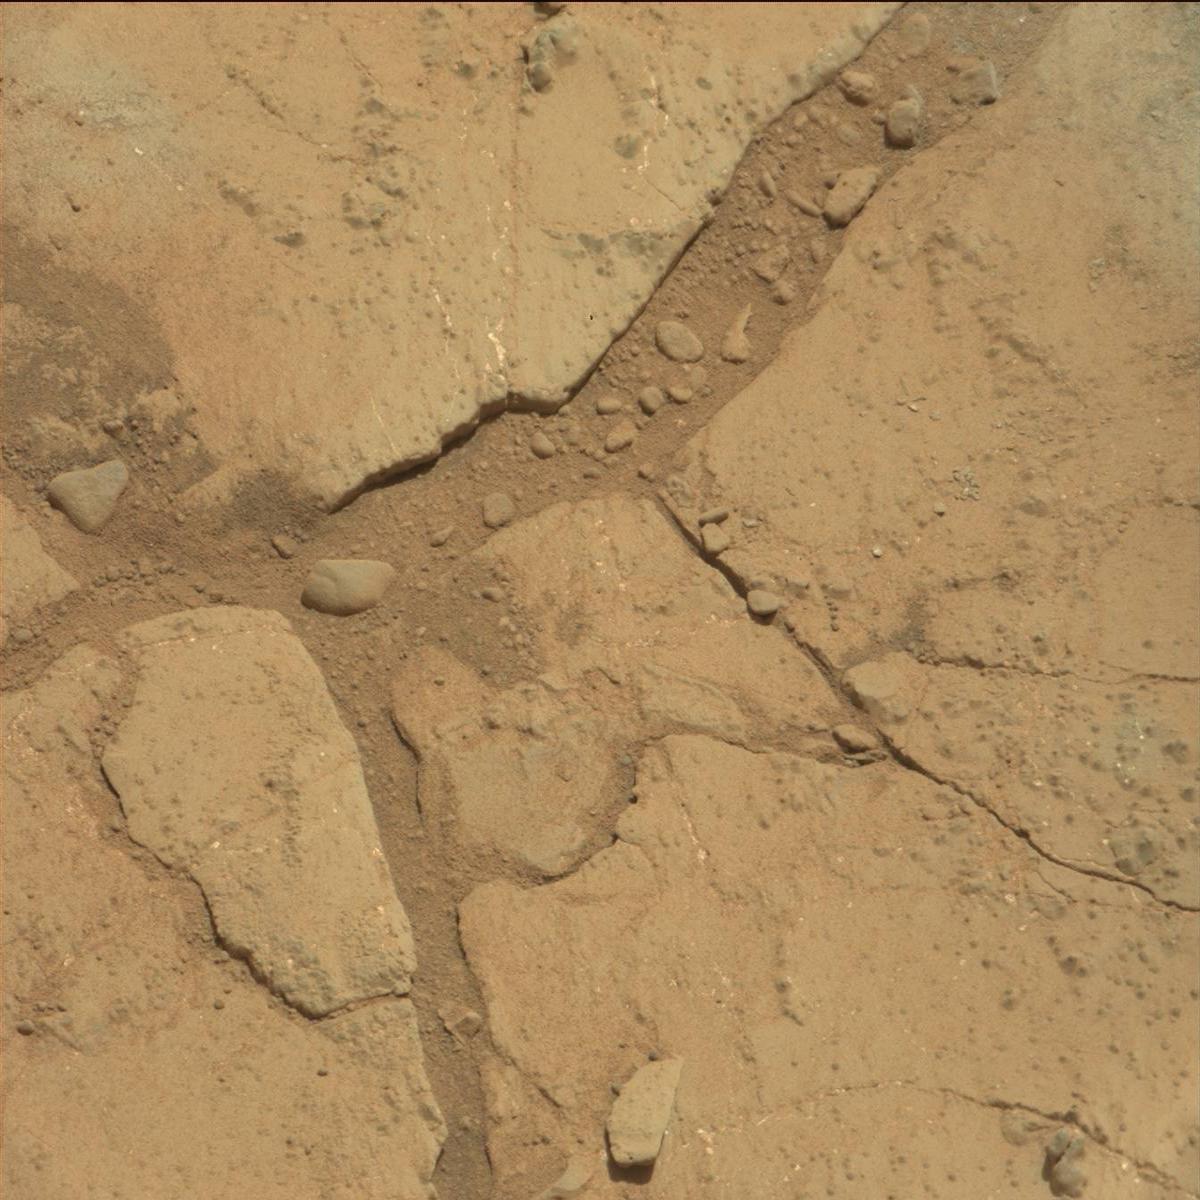
Terrain classes present: Bedrock, Rock, Sand / Soil